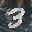
Label: 3